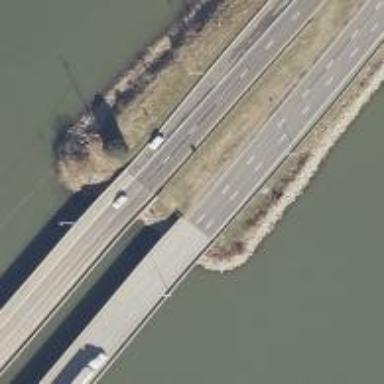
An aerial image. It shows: Bridge crossing trunk highway that is also expressway with dual carriageways.